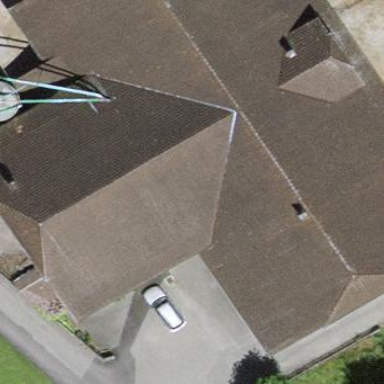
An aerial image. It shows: Farm building.